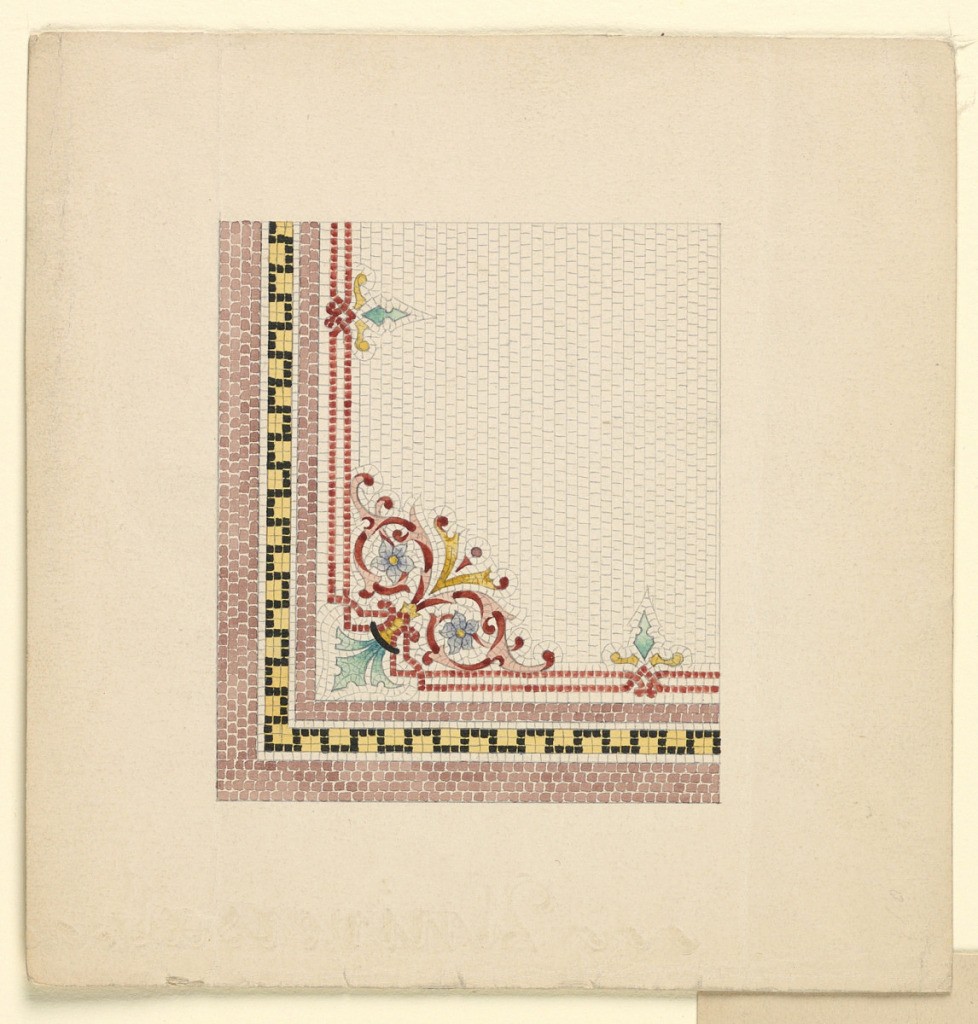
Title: Corner Design for Mosaic Floor
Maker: Frederick Krieg, American, b. Germany 1852–1932
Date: ca. 1900
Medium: Brush and watercolor, black gouache, graphite on white wove paper
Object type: Drawing
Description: Design for mosaic floor, corner border with floral ornament.